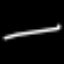
Label: line